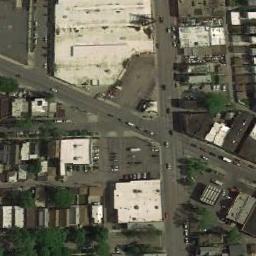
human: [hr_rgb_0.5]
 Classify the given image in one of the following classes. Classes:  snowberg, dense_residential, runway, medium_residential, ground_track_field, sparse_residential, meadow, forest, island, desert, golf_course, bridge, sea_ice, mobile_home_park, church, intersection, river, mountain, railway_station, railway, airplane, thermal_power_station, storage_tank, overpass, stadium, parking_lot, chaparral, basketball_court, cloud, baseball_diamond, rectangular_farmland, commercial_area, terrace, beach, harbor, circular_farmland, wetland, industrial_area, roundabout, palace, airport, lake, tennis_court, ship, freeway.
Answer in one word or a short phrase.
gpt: intersection